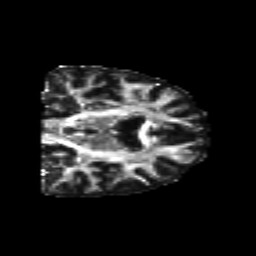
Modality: FA
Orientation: coronal
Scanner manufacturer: siemens
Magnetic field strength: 3 T
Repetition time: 6.8 s
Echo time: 0.093 s